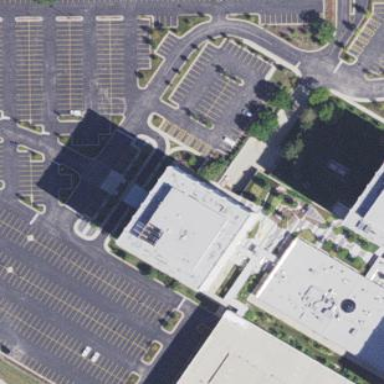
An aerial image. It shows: Office building.